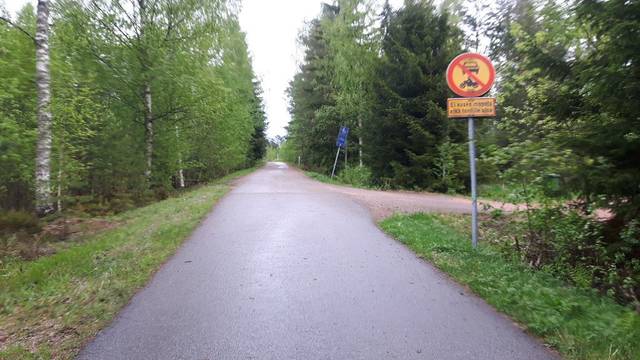
Region: Finland
Coordinates: 60.565, 27.117